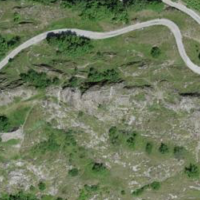
EUNIS habitat code: 50
Species observed at this site:
Centranthus ruber
Fraxinus excelsior
Silene nutans
Melanargia galathea
Opuntia humifusa
Hedera helix
Phoenicurus ochruros
Medicago sativa
Asplenium ceterach
Euphorbia cyparissias